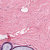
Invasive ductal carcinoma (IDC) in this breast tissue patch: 0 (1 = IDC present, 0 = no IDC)